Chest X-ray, PA view. Patient: 41 years old, sex M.
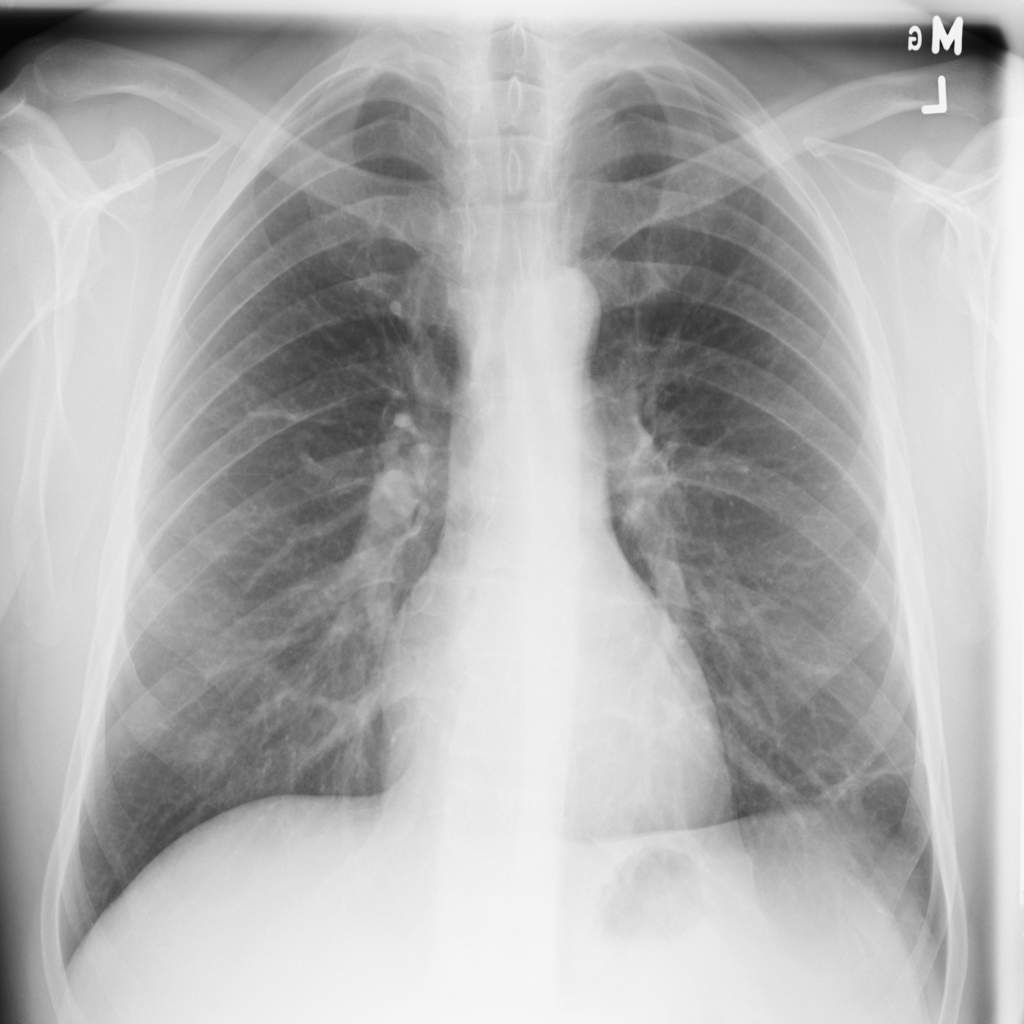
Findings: Nodule